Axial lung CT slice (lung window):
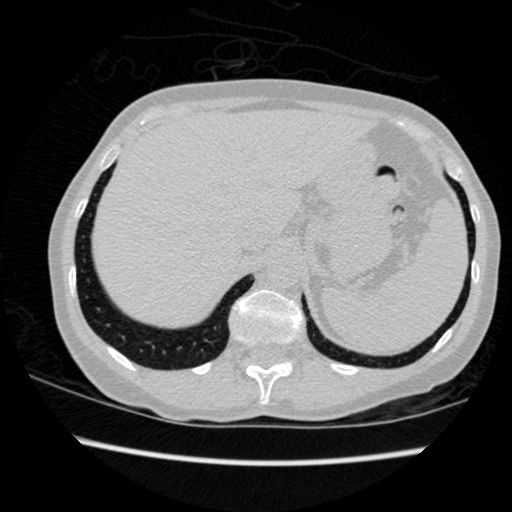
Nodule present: no